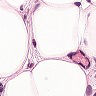
Metastatic tissue present: yes